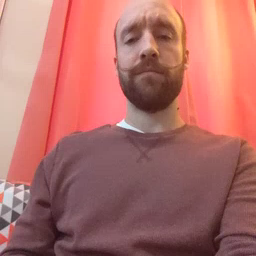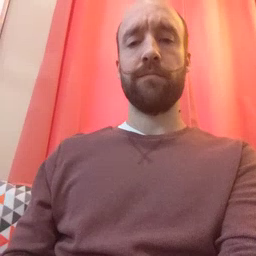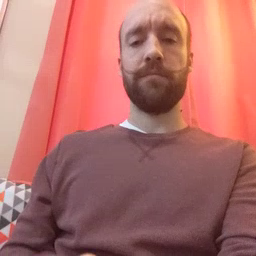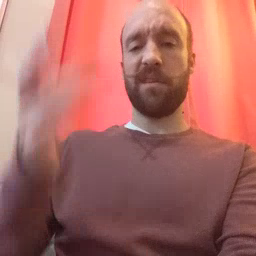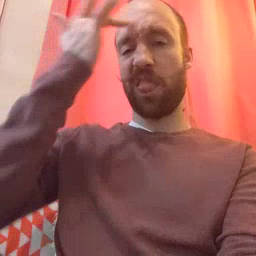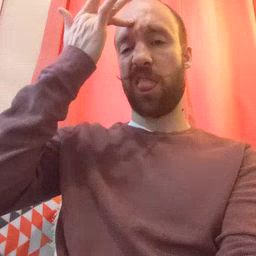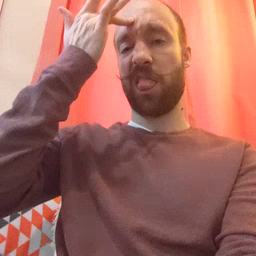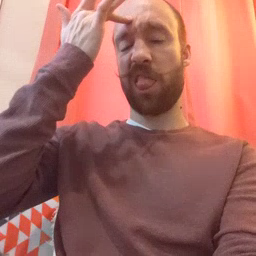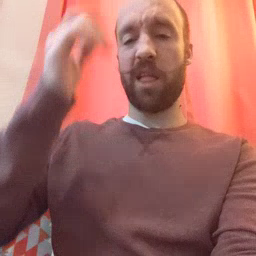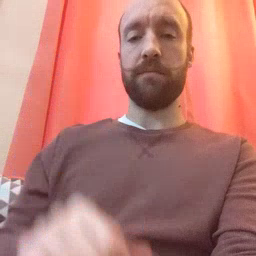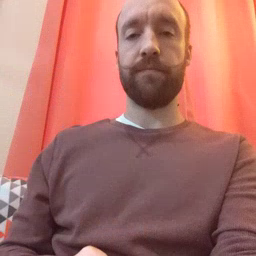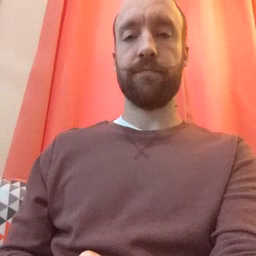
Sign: sick